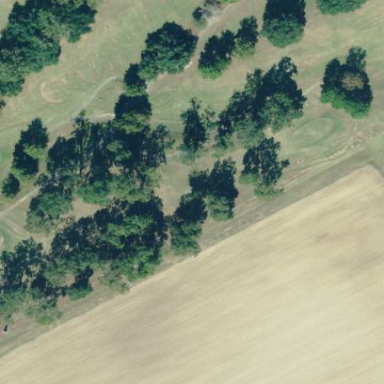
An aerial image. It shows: Grassy area designated as golf fairway.